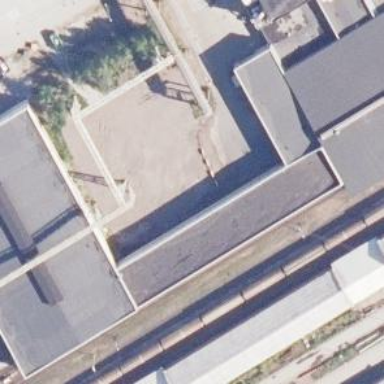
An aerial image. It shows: Building with tar paper roof.